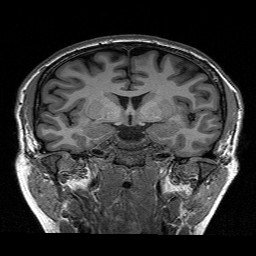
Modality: T1w
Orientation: sagittal
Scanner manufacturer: siemens
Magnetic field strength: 3 T